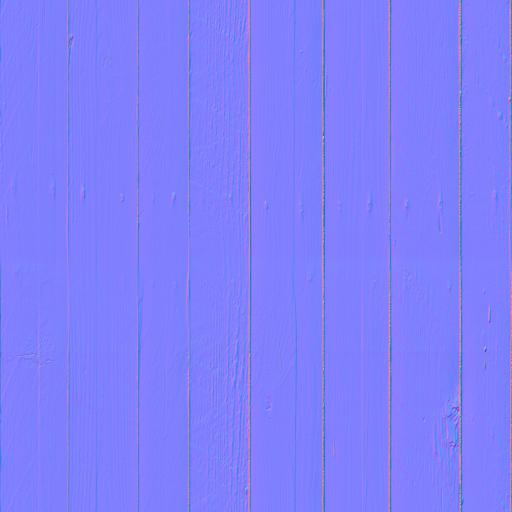
paint painted planks red wood